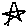
Label: star